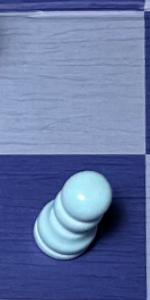
Label: Pawn_White